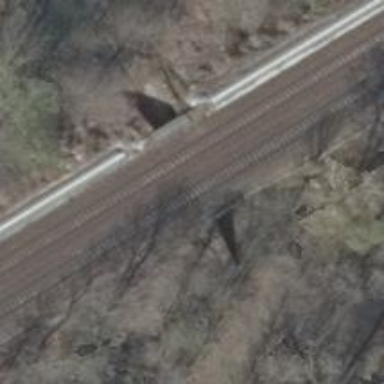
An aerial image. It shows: Single-track railway bridge with contact lines for electrification.